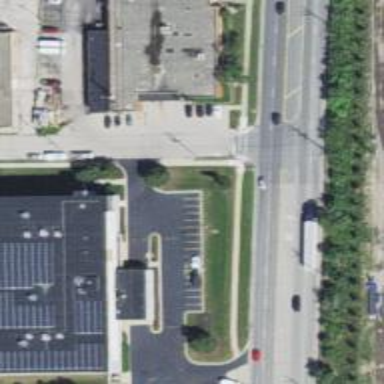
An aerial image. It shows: Commercial building with storage rental shop inside.